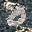
Label: 0